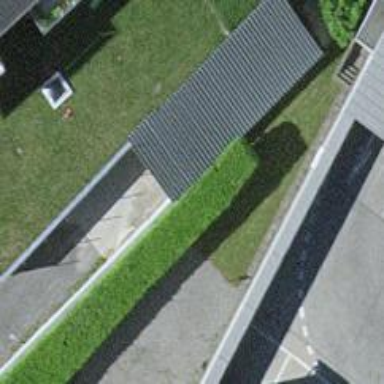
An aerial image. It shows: Hedge barrier.